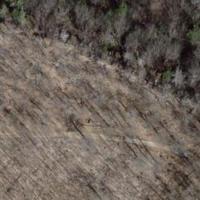
EUNIS habitat code: 41
Species observed at this site:
Lathyrus vernus
Campanula trachelium